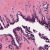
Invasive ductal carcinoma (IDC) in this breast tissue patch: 0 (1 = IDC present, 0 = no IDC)